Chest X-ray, AP view. Patient: 64 years old, sex M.
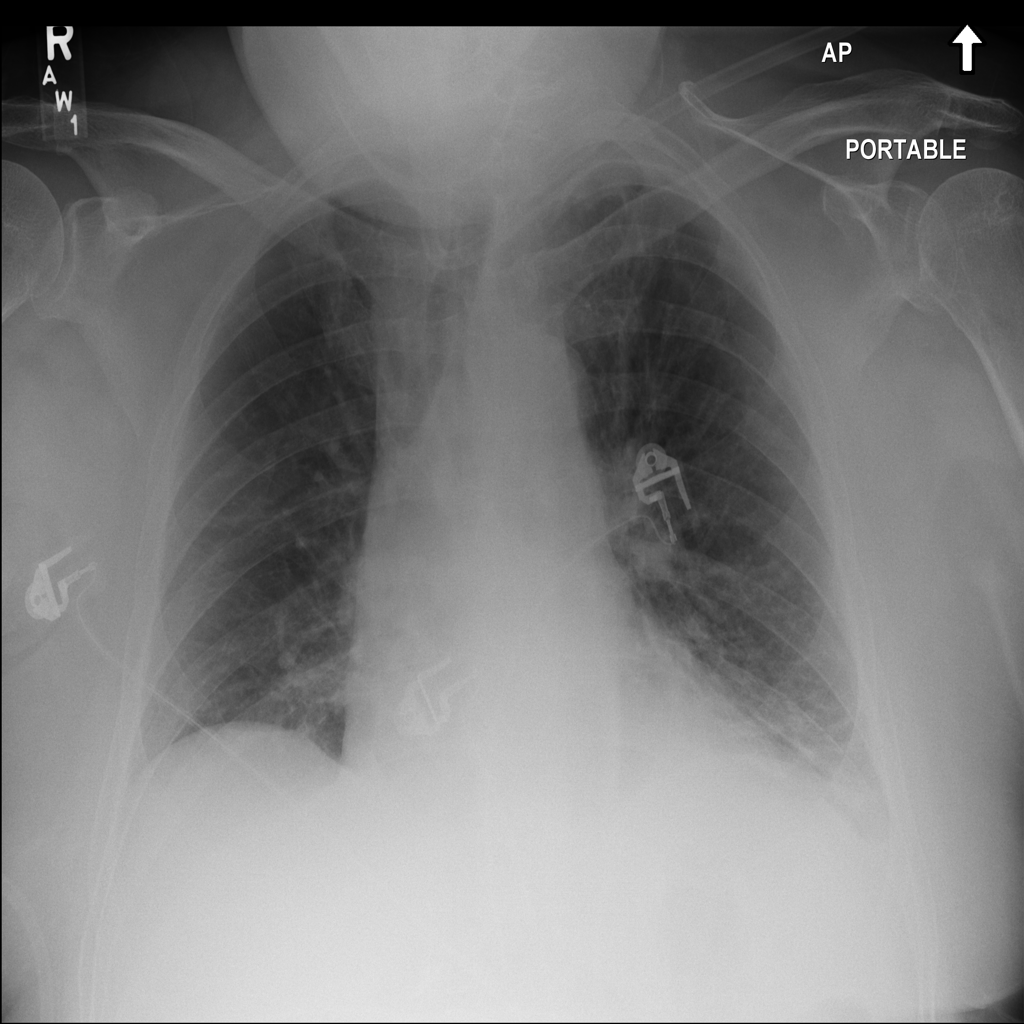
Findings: Atelectasis